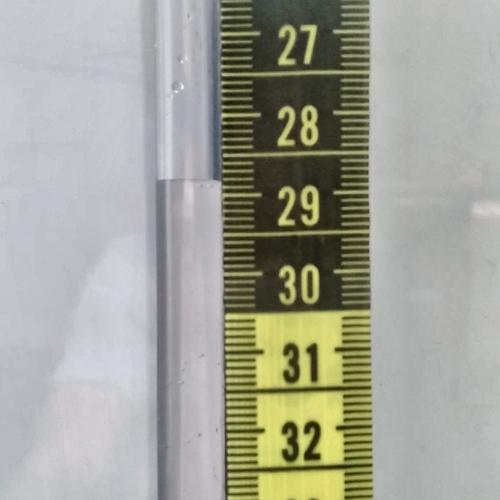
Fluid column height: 28.8 cm